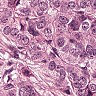
Metastatic tissue present: yes